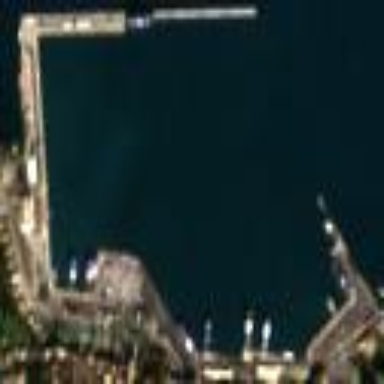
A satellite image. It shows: Picturesque harbour.